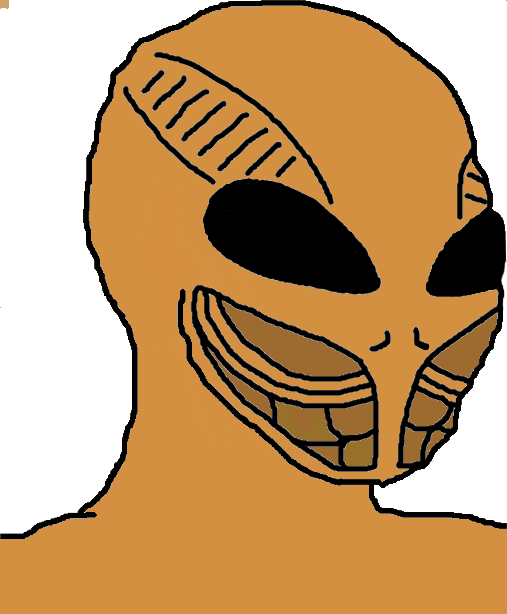
Label: 5_Alien